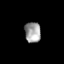
Tissue: skin
Cell type: Epithelial cells
Senescence score: 0.2306
Nuclear area (px): 320
Mean DAPI intensity: 160.337